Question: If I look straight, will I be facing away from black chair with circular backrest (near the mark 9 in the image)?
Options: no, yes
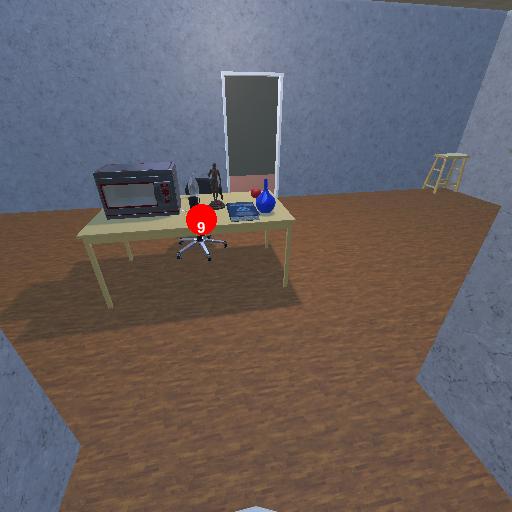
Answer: no